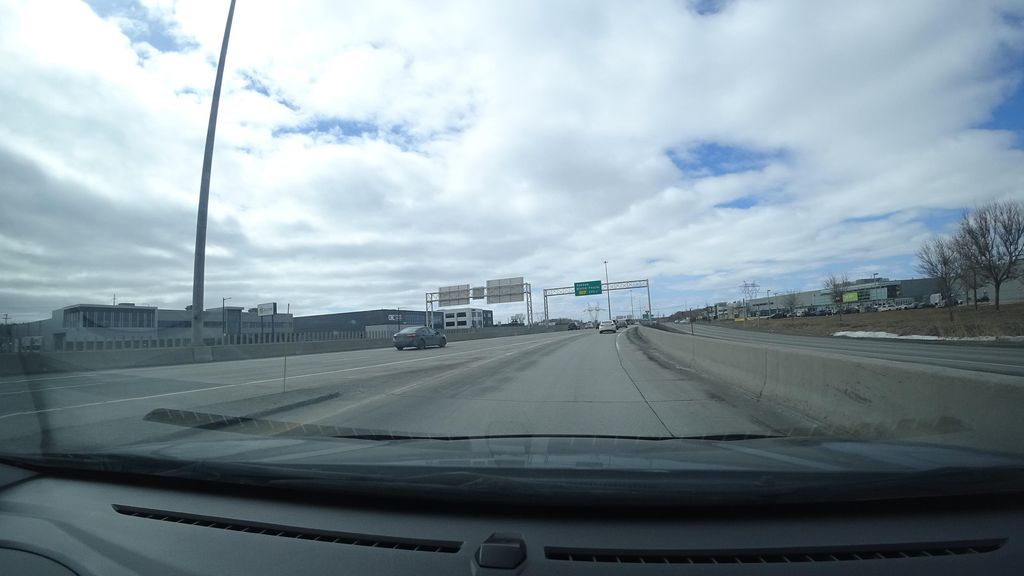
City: quebec_city